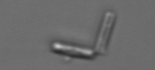
Label: Thalassionema